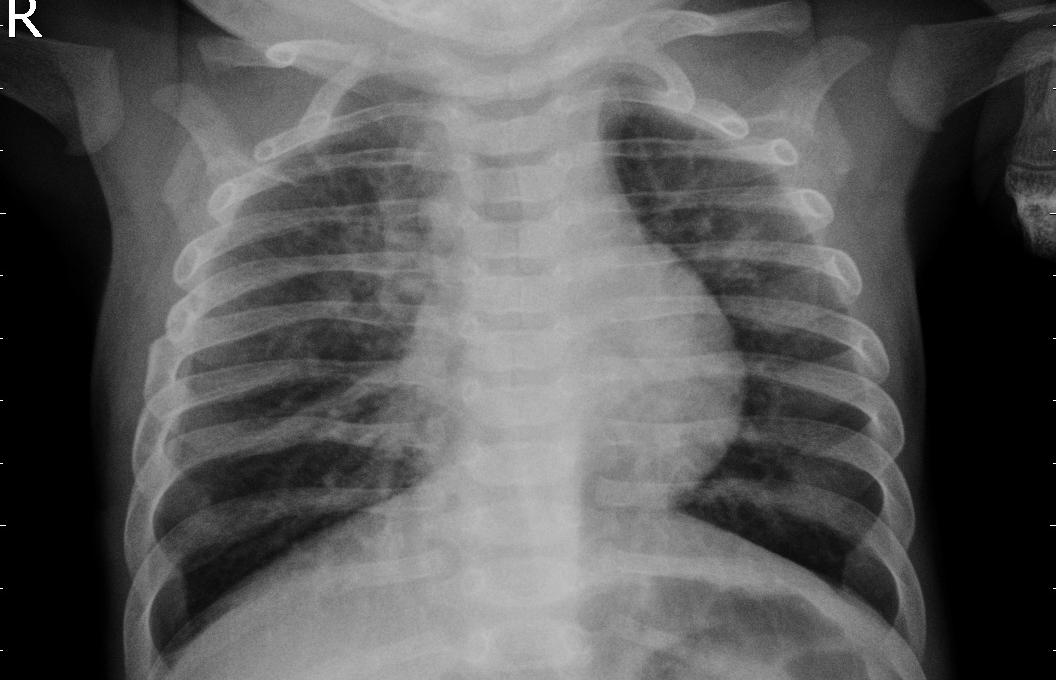
Diagnosis: PNEUMONIA